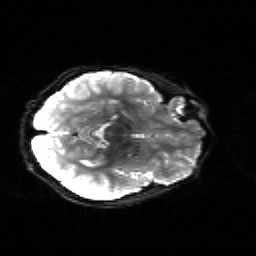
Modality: sbref
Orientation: axial
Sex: male
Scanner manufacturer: siemens
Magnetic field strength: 3 T
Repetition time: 5 s
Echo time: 0.071 s